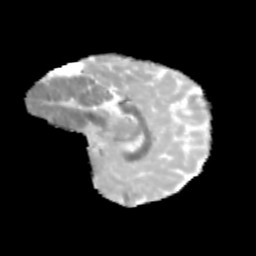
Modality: MD
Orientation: sagittal
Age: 9
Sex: male
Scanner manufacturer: siemens
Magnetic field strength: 3 T
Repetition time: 3.8 s
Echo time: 0.07 s